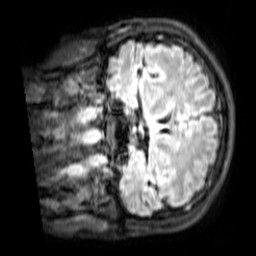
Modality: T1w
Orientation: coronal
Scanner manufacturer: philips
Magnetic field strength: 3 T
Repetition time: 4.8 s
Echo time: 0.2586 s